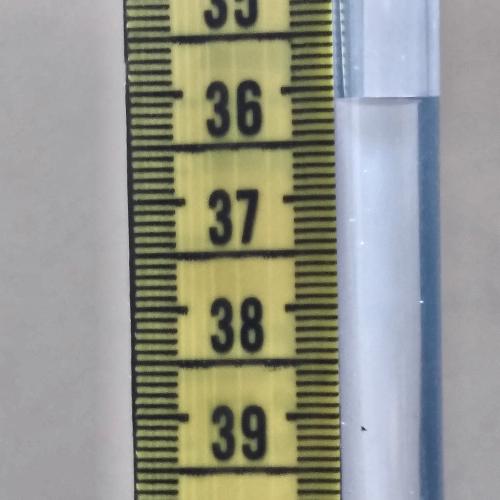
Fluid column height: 36.1 cm